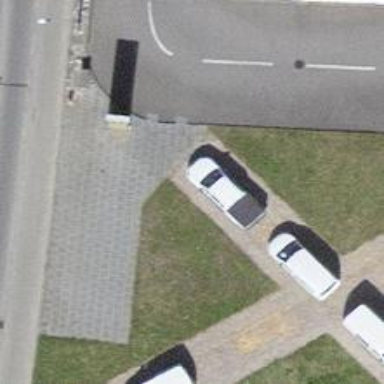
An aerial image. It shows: Car repair shop.